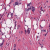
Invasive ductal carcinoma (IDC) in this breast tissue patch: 0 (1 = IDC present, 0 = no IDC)